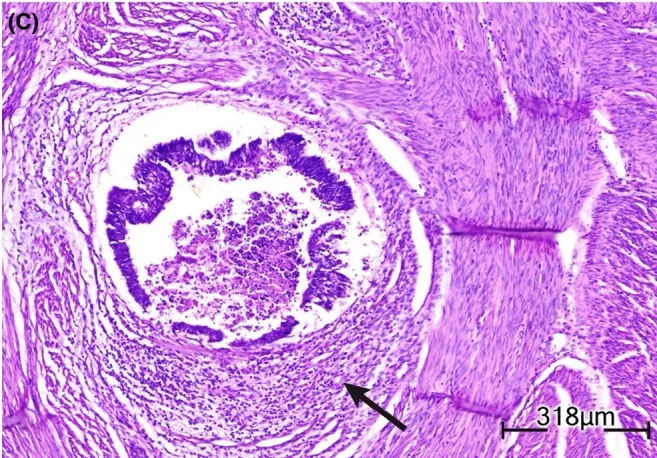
Histological images of endometrial carcinoma arising from adenomyosis. (C) Stromal endometrial cell residues are seen focally at the periphery of some nests (black arrows) (x10, H&E).
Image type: pathology (h&e)